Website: bh-photo
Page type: address-validator
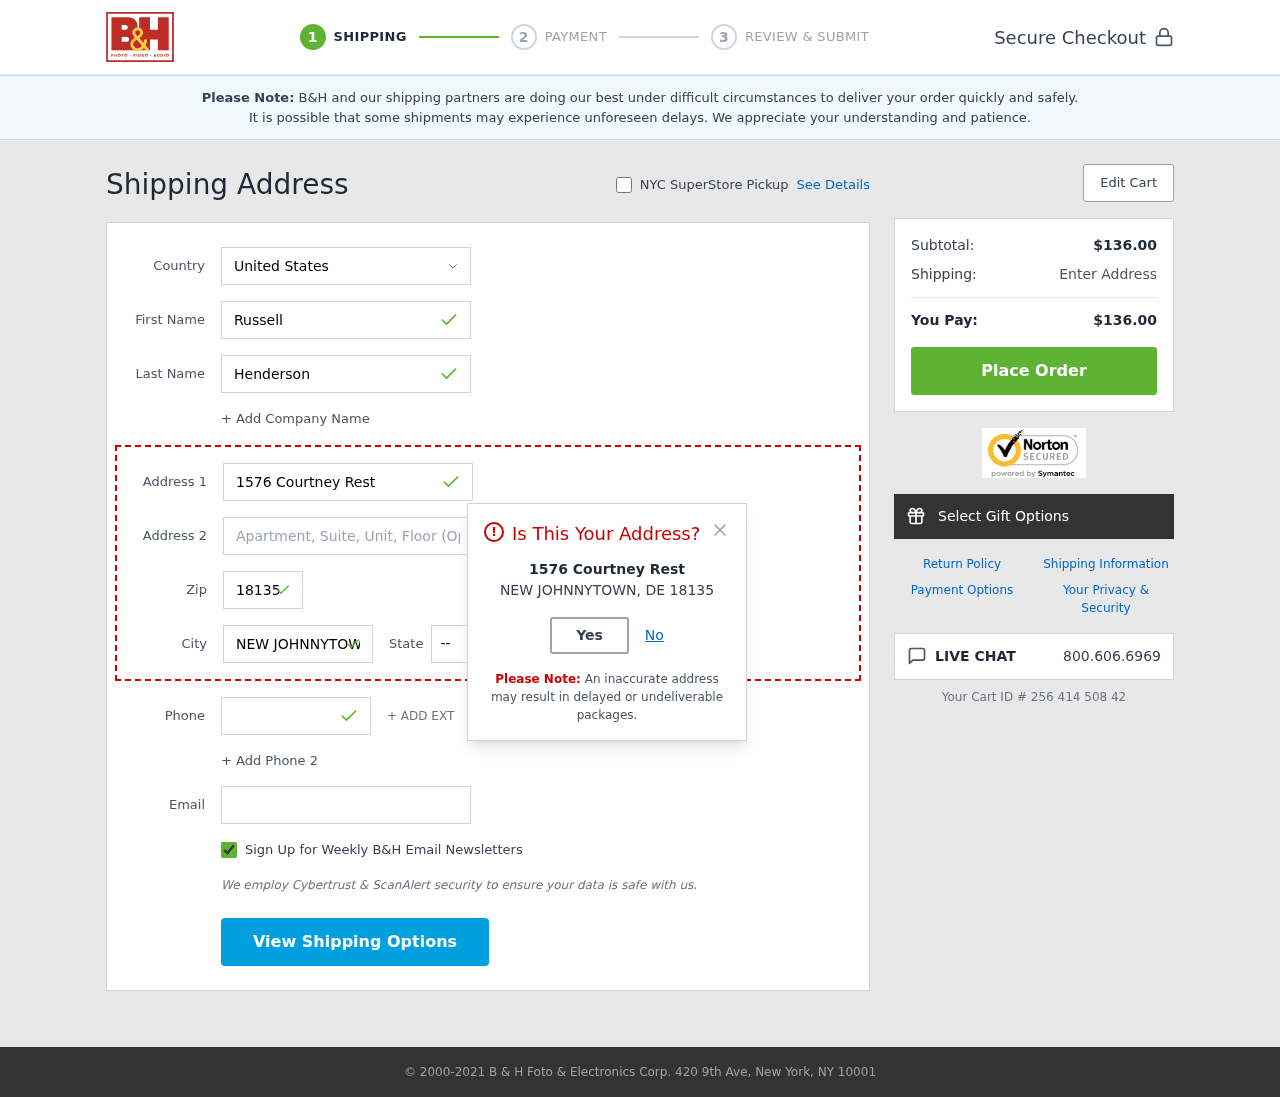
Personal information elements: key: PII_CITY
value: New Johnnytown
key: PII_COUNTRY
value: United States
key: PII_EMAIL
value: russell.henderson@hotmail.com
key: PII_FIRSTNAME
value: Russell
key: PII_LASTNAME
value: Henderson
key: PII_PHONE
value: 7145660029
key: PII_POSTCODE
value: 18135
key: PII_STATE_ABBR
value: DE
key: PII_STREET
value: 1576 Courtney Rest
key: PII_CITY_MODAL
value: NEW JOHNNYTOWN
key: PII_POSTCODE_FULL
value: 18135
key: PII_POSTCODE_NUMERIC
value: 18135
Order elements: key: ORDER_SUBTOTAL
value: $136.00
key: ORDER_TOTAL
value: $136.00
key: ORDER_ID
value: Your Cart ID # 256 414 508 42